Question: Is there is any query to find the data sources used in the scheduled jobs. I need to find the user ID used for each source and destination pointing the SSIS package. I need to get the following information through query.

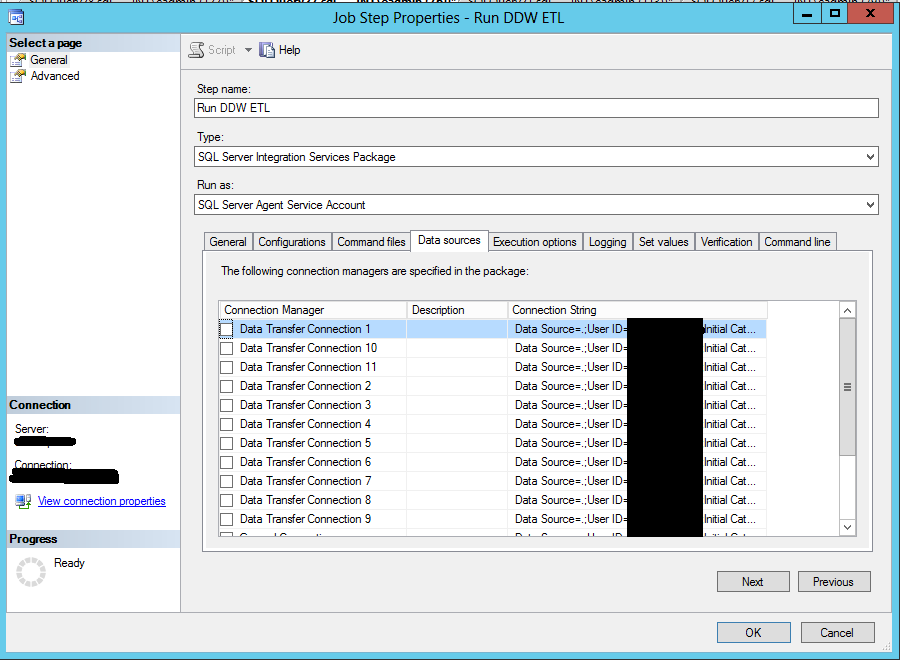
Answer: The short answer is: yes. The longer answer is: yes, but you will probably have to experiment to develop a solution for your particular circumstances.
If you want a query to get all the connection strings from all the SSIS packages stored on your system, there's one <URL>. I'm linking rather than copying the content because the source includes discussion of alternatives and some additional links.
If you also need to determine what packages are being run, you will need to look at some other system tables. Here's another article, by <URL>.